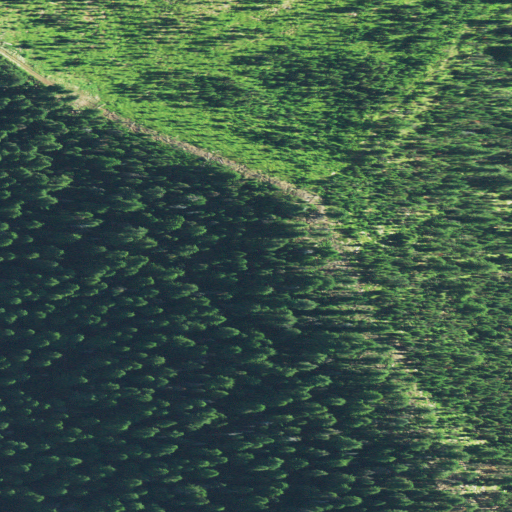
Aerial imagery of mountain in Oregon named Gale Hill containing only grassland